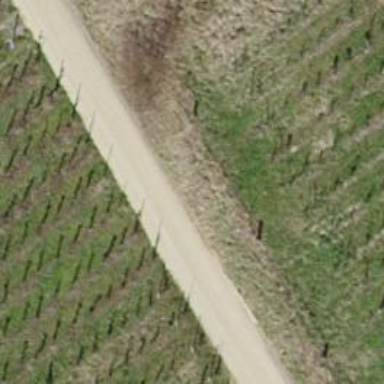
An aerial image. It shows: Gravel track with grade2 quality.